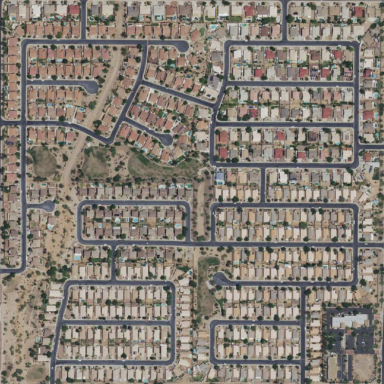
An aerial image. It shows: Residential area within neighborhood.